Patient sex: M
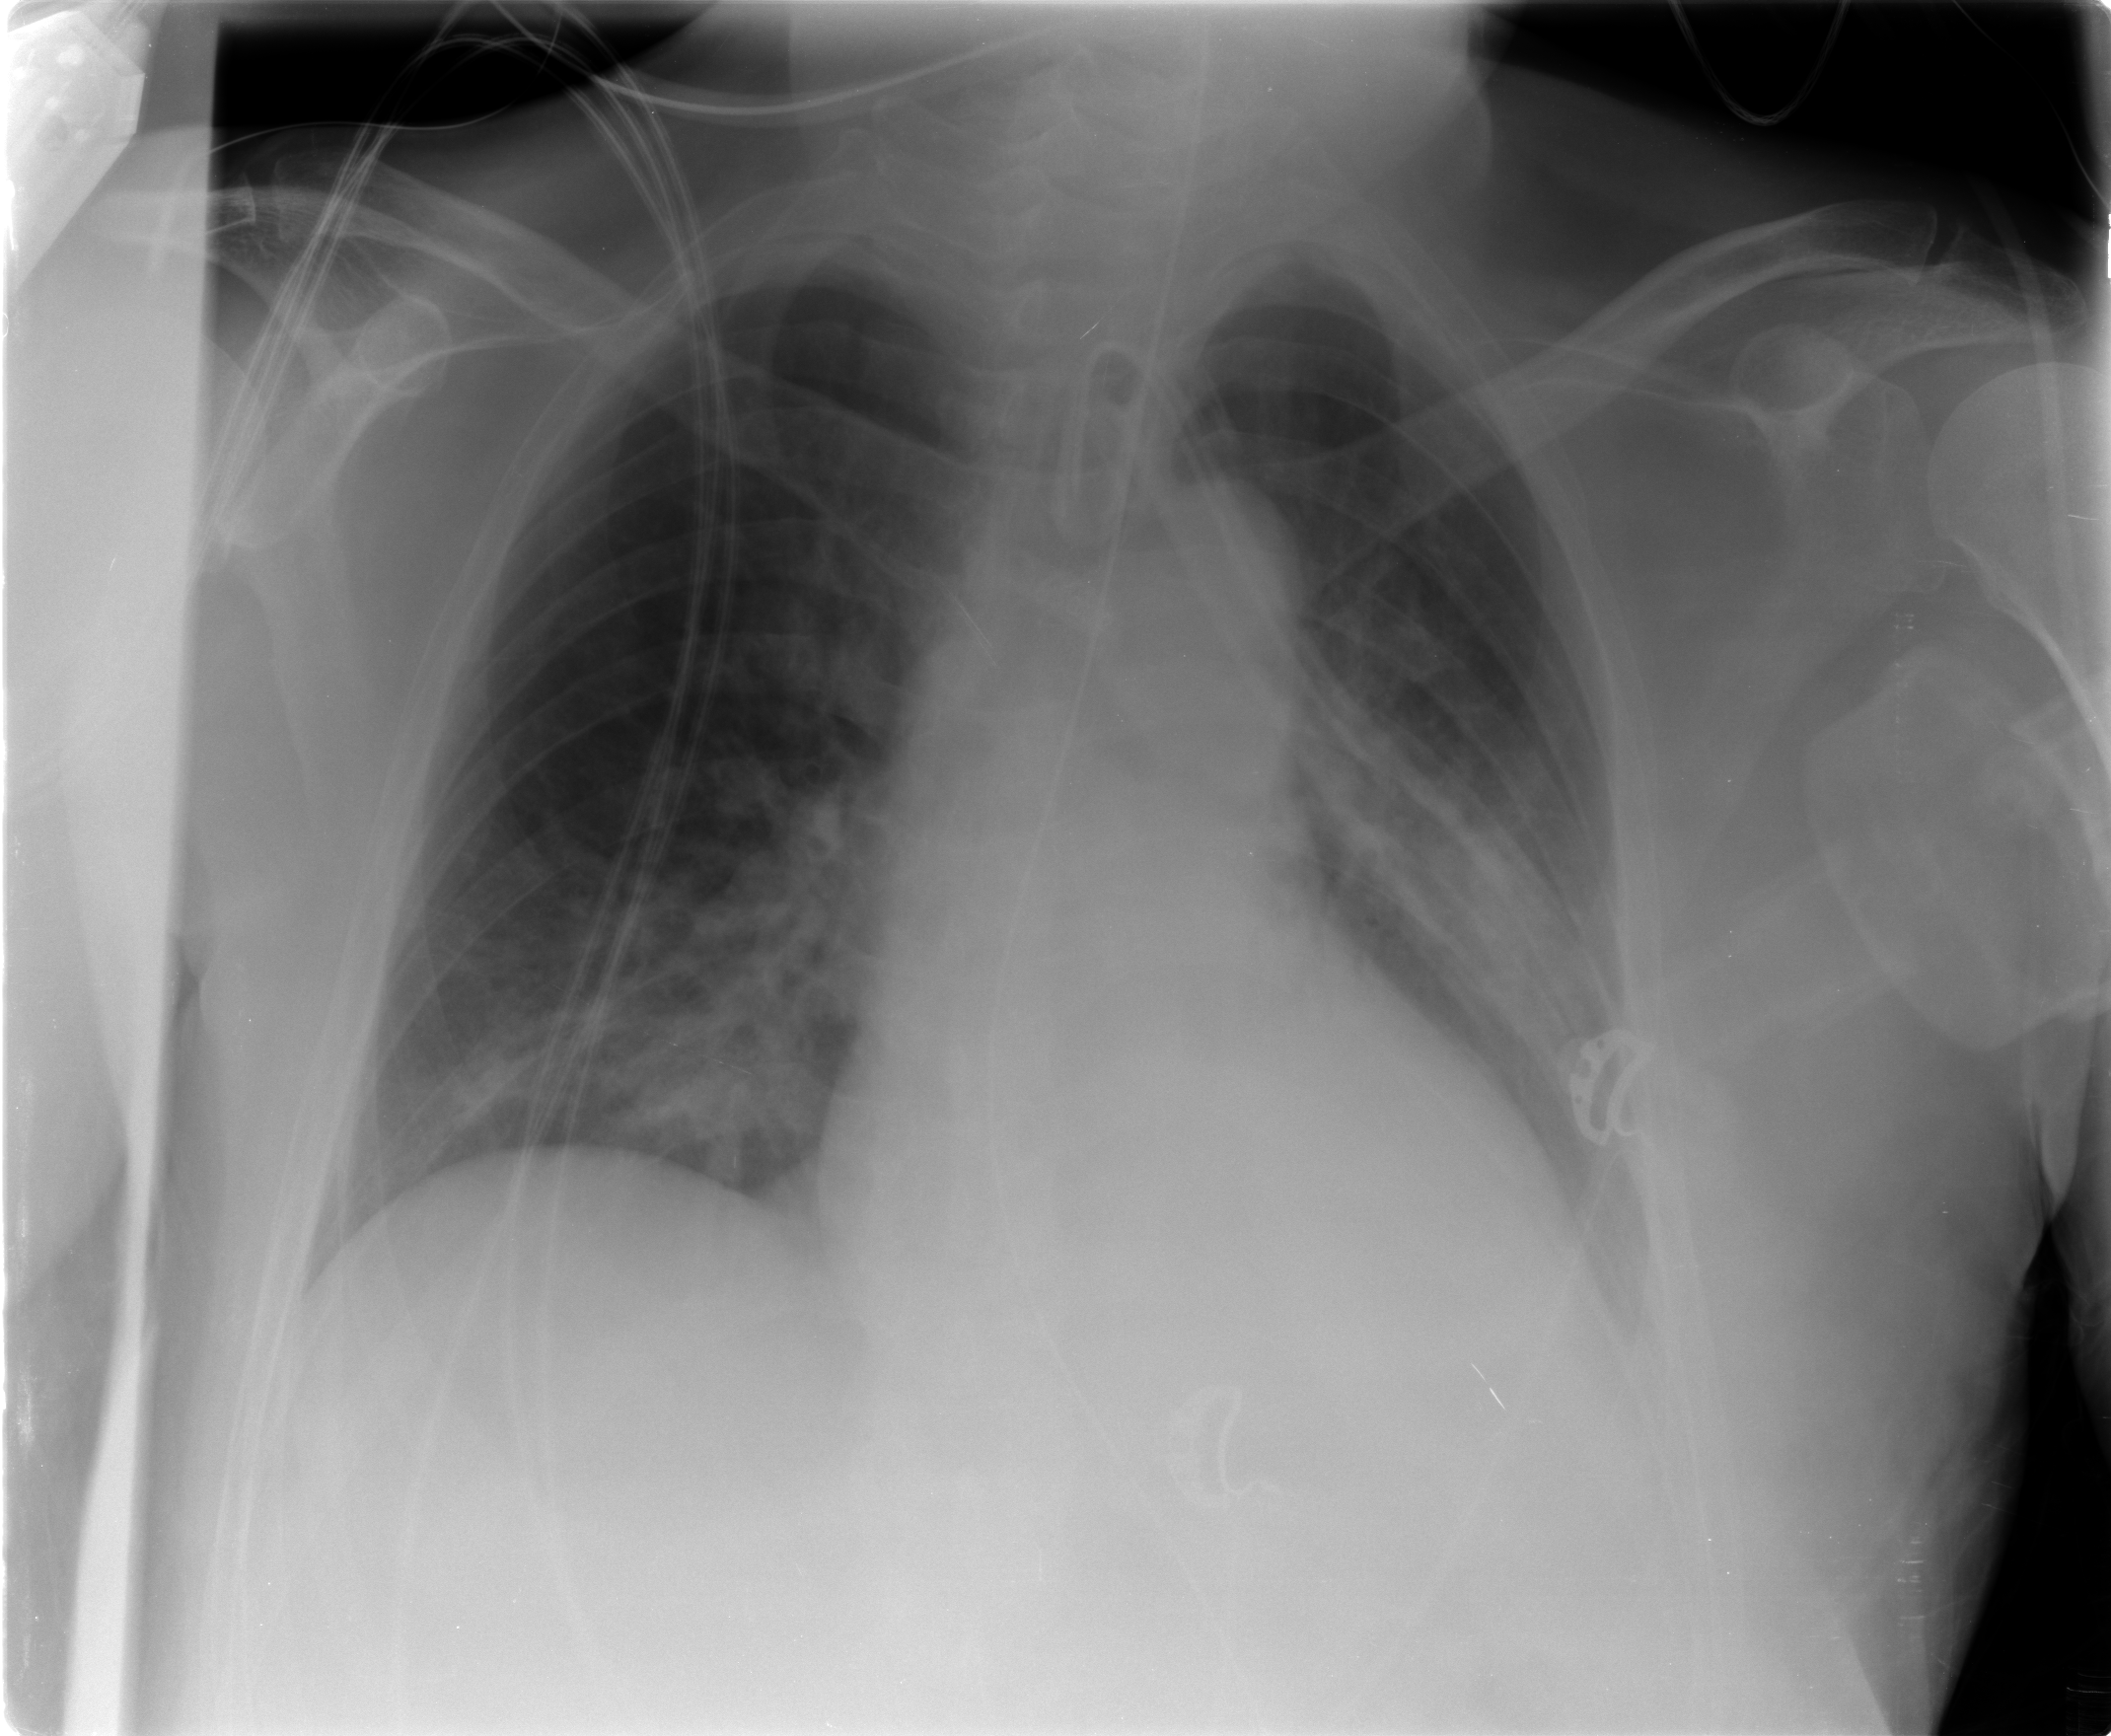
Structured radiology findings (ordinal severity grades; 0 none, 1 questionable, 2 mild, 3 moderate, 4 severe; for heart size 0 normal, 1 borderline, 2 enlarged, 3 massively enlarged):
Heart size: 0
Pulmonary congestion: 2
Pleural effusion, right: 0
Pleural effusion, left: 2
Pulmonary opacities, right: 2
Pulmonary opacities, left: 0
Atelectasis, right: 2
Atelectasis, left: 2